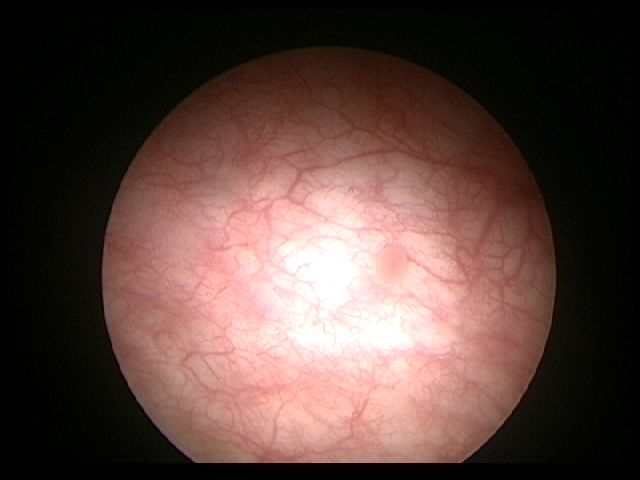
Modality: WLC
Class: Malignant
Subclass: CIS
Lesion: L4
Stage: Tis
Morphology: Non-papillary
Bladder cancer association: Yes